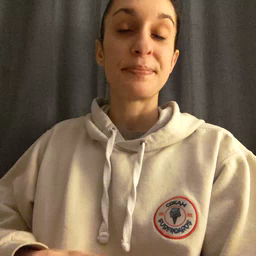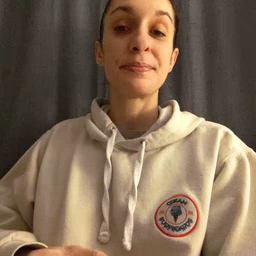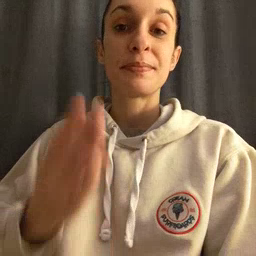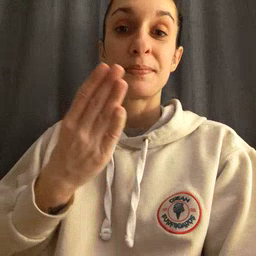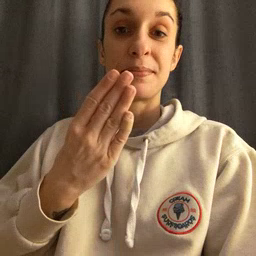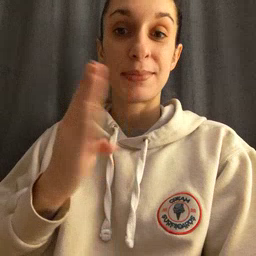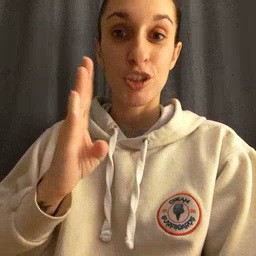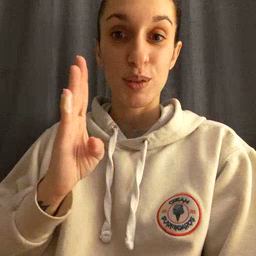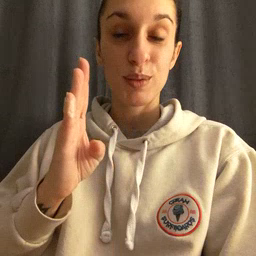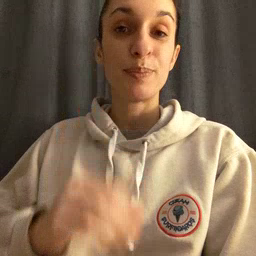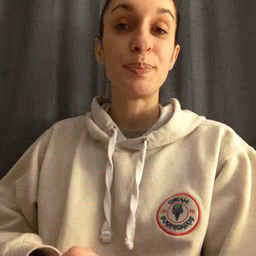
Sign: blue